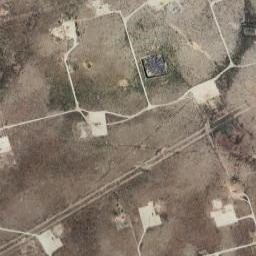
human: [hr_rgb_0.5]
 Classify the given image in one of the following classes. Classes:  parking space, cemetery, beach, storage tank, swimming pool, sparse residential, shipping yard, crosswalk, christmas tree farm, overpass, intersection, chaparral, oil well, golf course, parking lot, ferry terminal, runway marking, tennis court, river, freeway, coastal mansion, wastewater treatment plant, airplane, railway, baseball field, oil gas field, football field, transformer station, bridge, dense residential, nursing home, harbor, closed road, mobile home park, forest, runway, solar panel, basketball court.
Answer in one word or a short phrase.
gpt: oil gas field